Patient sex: F
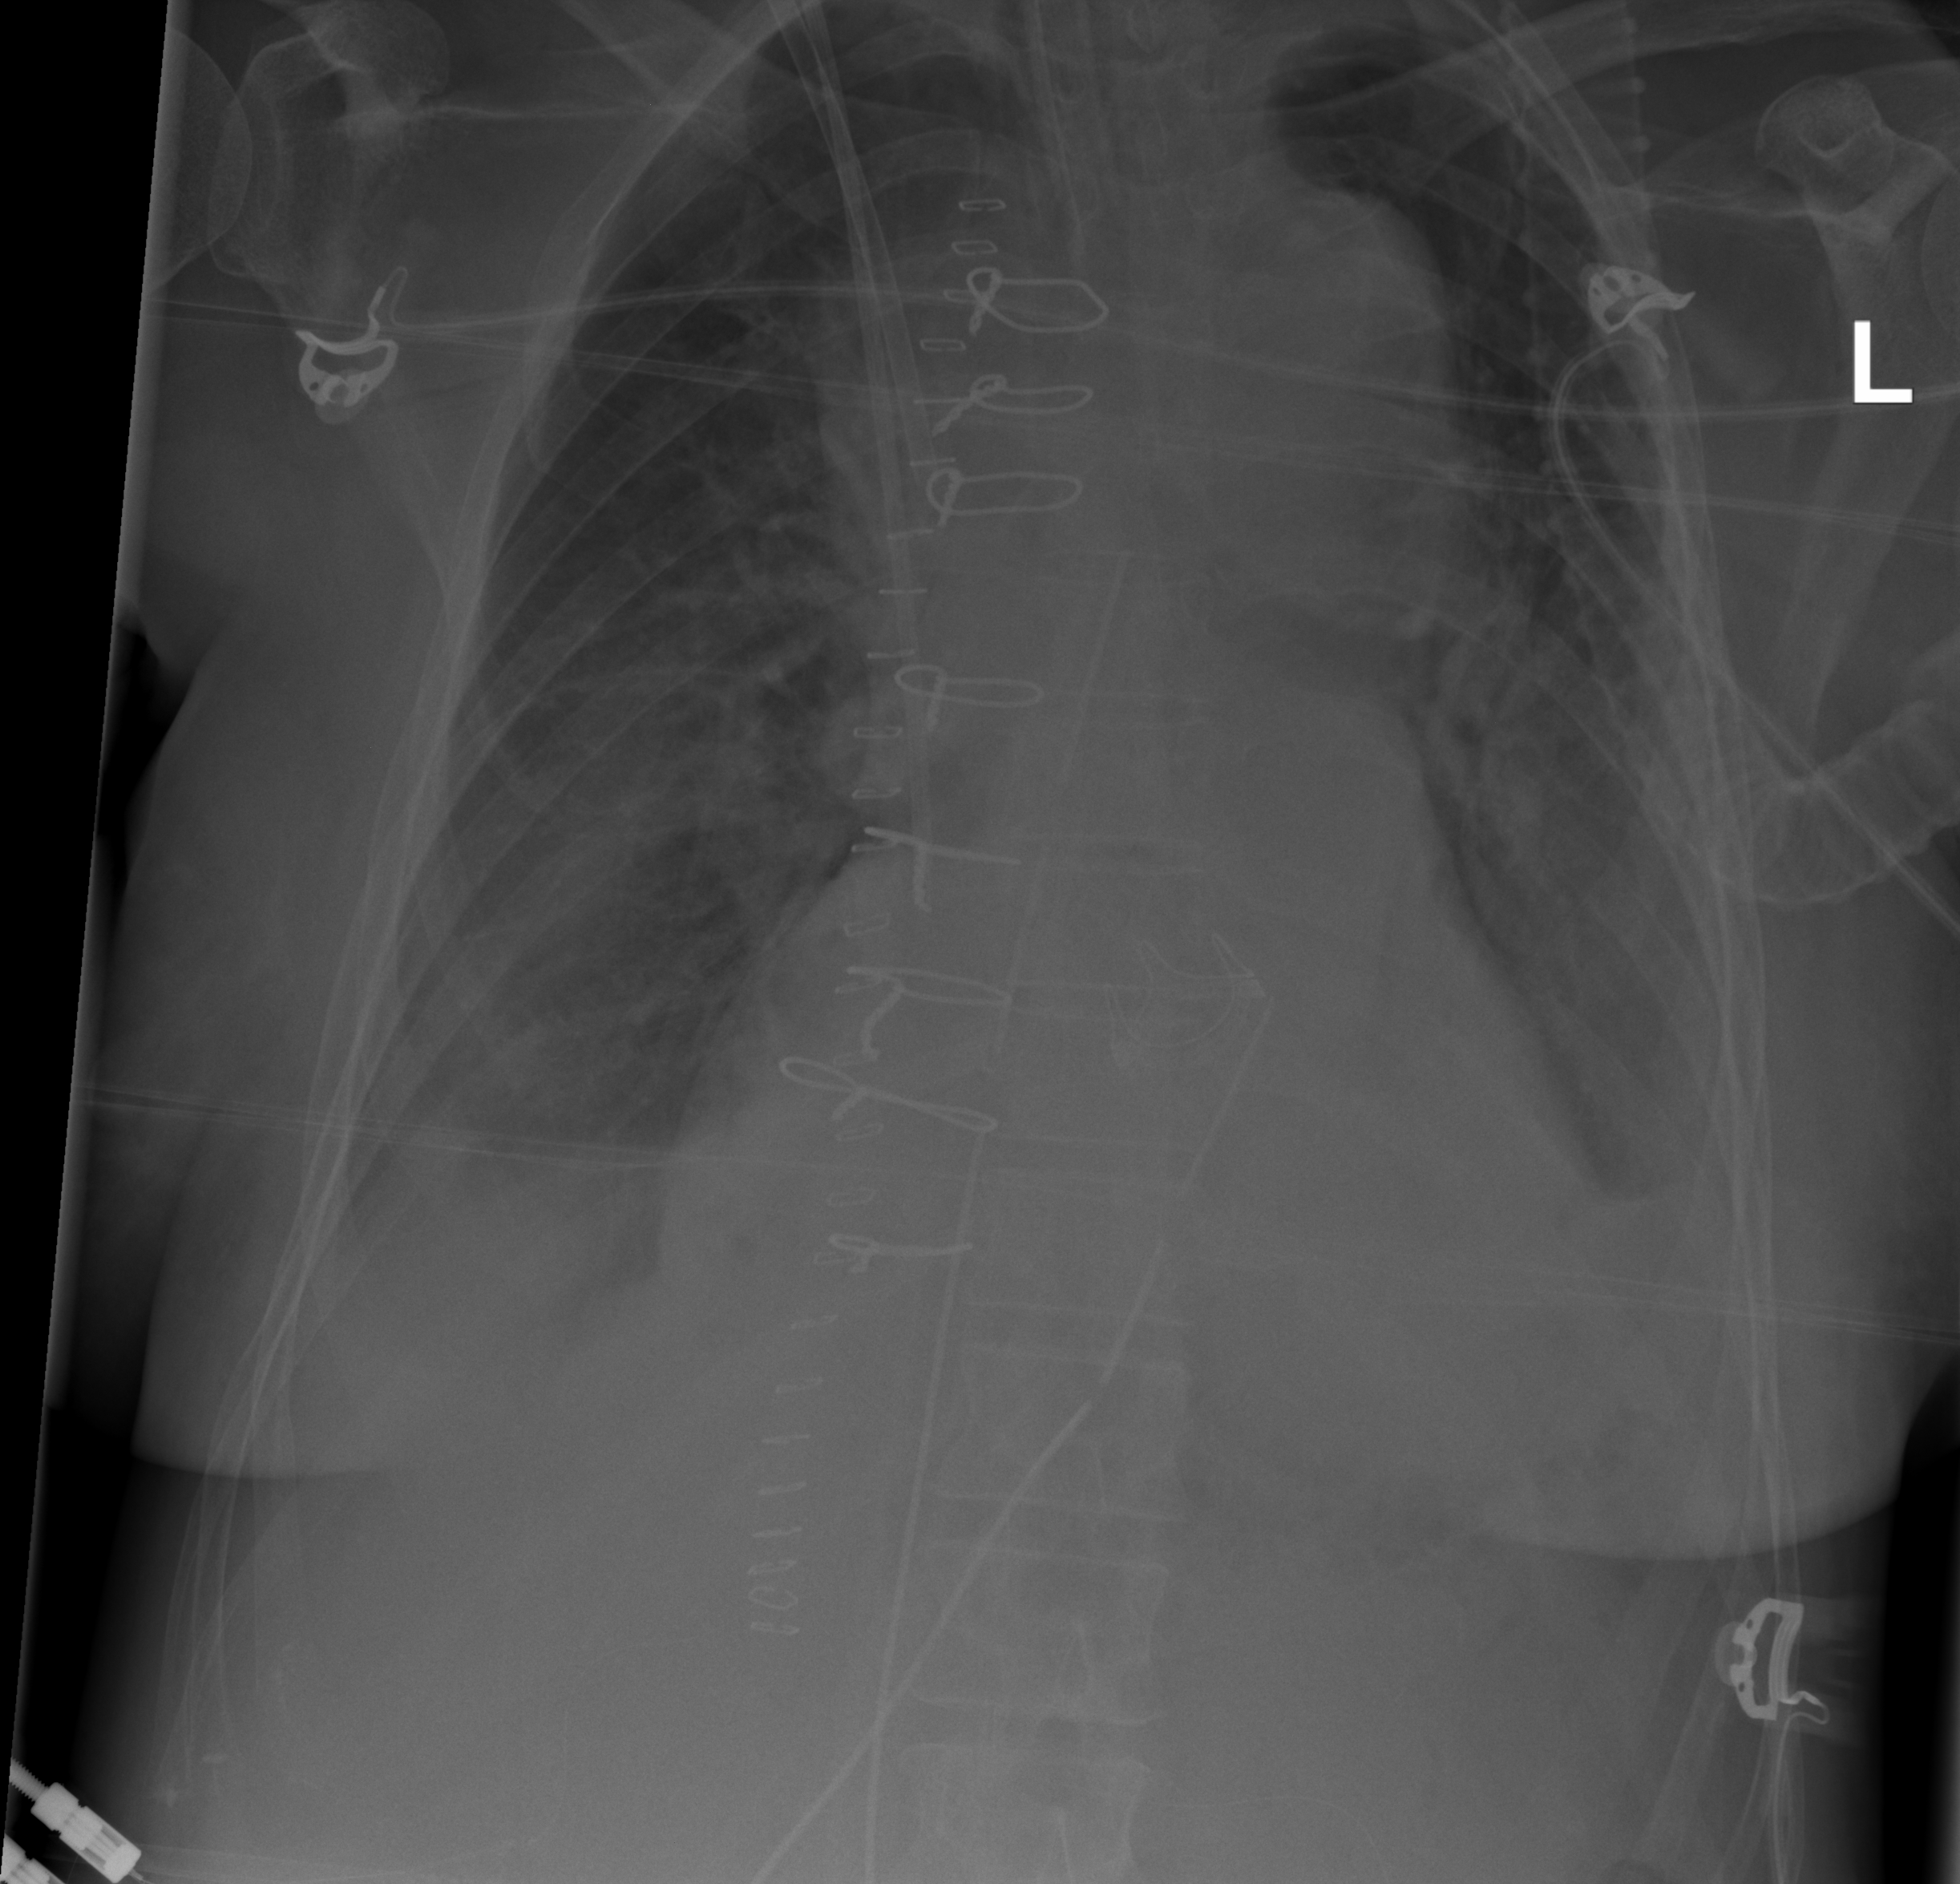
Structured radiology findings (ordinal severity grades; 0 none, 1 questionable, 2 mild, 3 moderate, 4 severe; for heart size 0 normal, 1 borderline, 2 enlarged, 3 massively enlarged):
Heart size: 2
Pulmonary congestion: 2
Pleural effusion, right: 3
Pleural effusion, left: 3
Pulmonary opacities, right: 2
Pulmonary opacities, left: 2
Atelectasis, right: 3
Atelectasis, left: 3